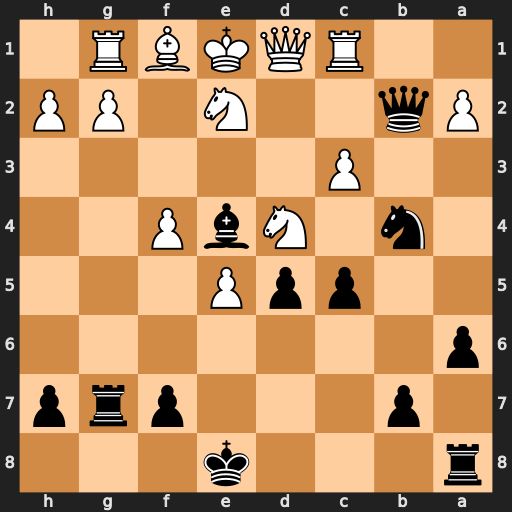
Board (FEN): r3k3/1p3prp/p7/2ppP3/1n1NbP2/2P5/Pq2N1PP/2RQKBR1
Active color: b
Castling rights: q
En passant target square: -
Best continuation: Nd3+ Qxd3 Bxd3